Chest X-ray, PA view. Patient: 64 years old, sex M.
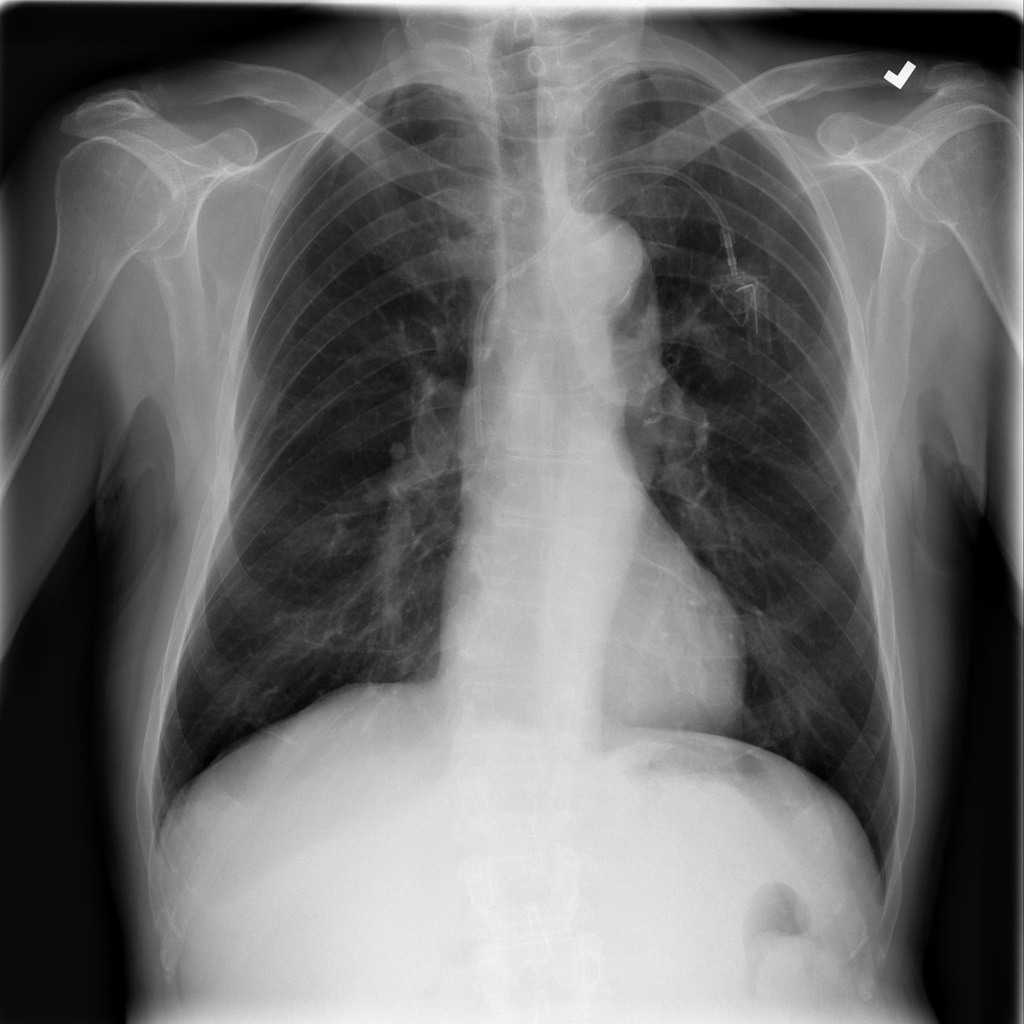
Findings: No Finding